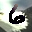
Label: 6